Question: Info: C# , VS2010 Beta 2 , DSL ToolKit Beta 2
I am trying to create the following generated XML in my DSL Diagram when used
'''
<Method>
...
<FilterDescriptors>
<FilterDescriptor Type="Comparison" Name="EmployeeKey" />
</FilterDescriptors>
...
</Method>
'''
This is how the Method and Filter Descriptor Domain Classes look

I believe I have set the multiplicity correct:
Method should only have 1 Filter Descriptor
A Filter Descriptor can have many Filter Descriptors i.e
'''
<FilterDescriptors>
<FilterDescriptor Type="Comparison" Name="EmployeeKey" />
<FilterDescriptor Type="Wildcard" Name="EmployeeName" />
</FilterDescriptors>
'''
The issue is that the output XML is like this:
'''
<FilterDescriptors>
<FilterDescriptor>
<FilterDescriptors>
<FilterDescriptor Type="Comparison" Name="EmployeeKey" />
</FilterDescriptors>
</FilterDescriptor>
</FilterDescriptors>
'''
We have this same pattern is several locations in our DSL Diagram and was hoping there is a something simple to resolve this rather than overriding the ReadElements and WriteElements of each domain class
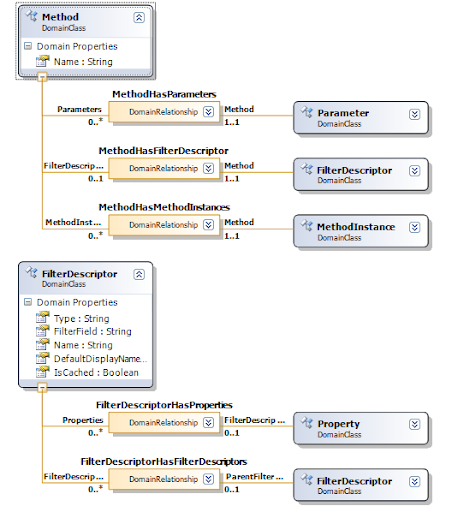
Answer: Have you posted this in the <URL>? I don't see a thread there for it.